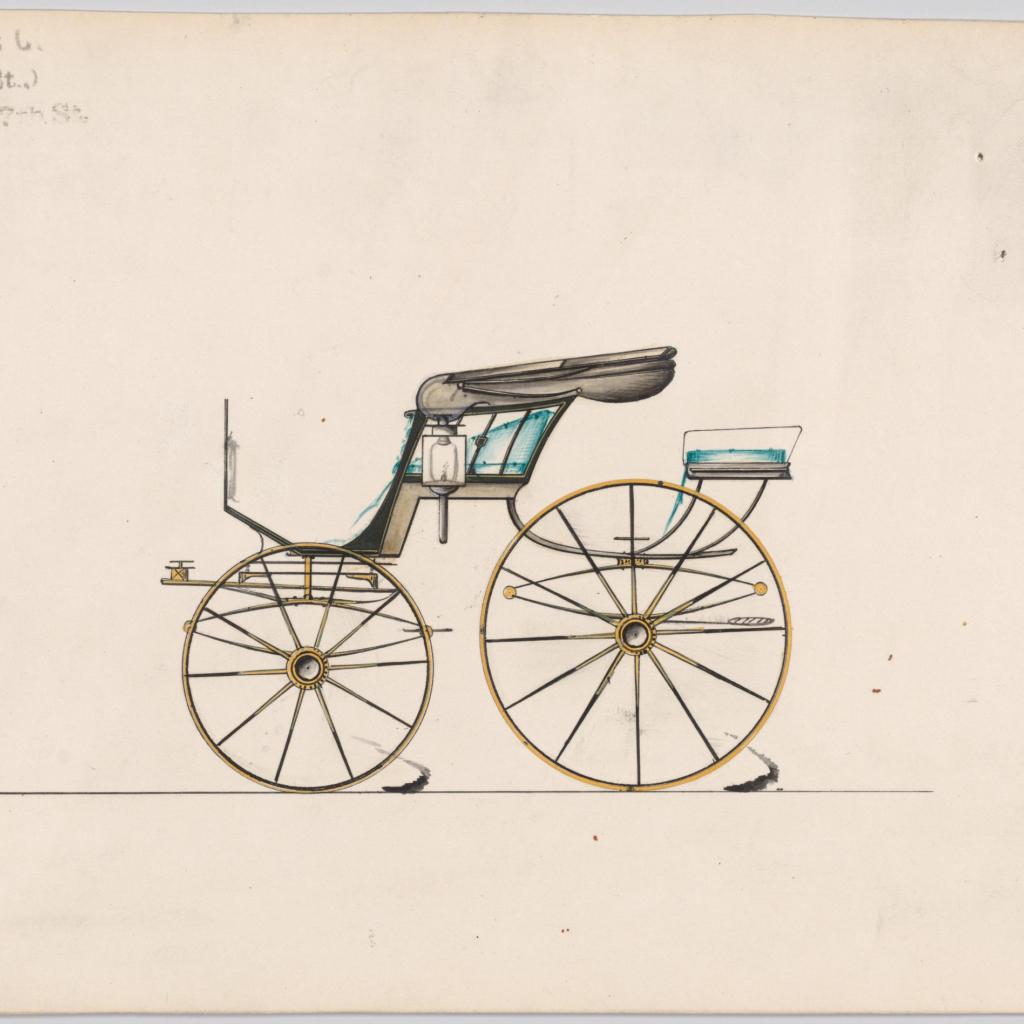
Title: Design for Pony Phaeton, no. 3247a
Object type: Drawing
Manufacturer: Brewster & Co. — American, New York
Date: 1876
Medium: Pen and black ink, watercolor and gouache.
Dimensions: Sheet: 6 1/4 x 8 15/16 in. (15.9 x 22.7 cm)
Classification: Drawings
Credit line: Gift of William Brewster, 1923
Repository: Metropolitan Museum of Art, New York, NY